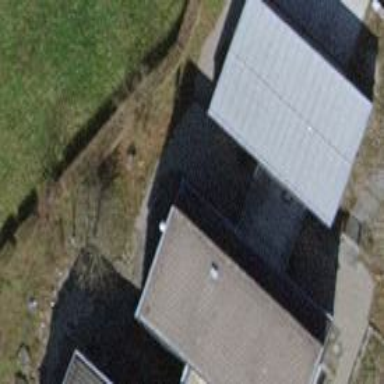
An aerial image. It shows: Garage.